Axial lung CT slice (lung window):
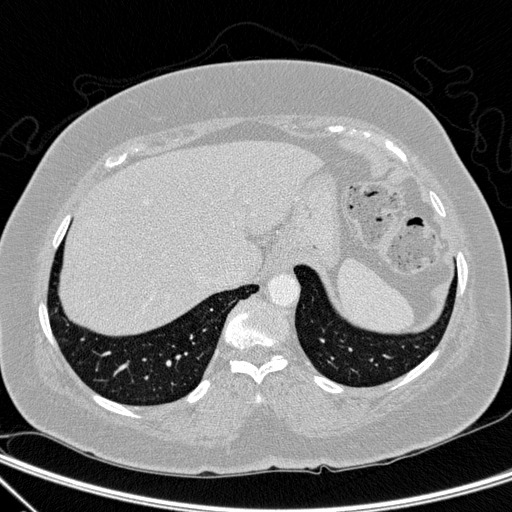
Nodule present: no